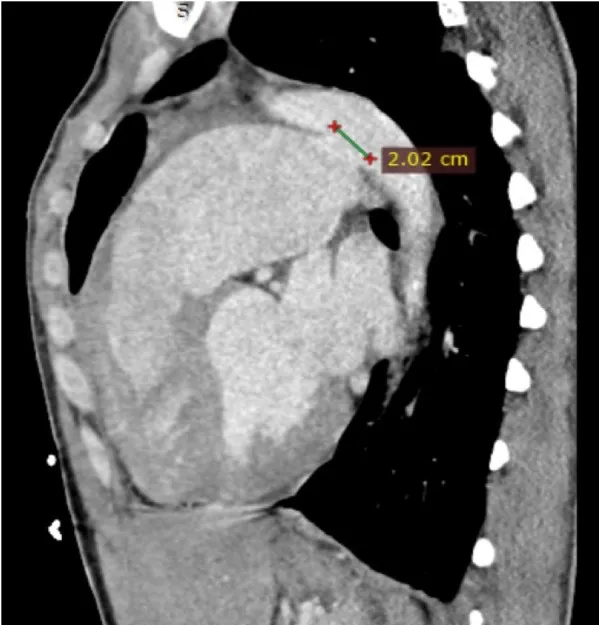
Cardiac CT in sagittal view shows a large PDA (20.2 mm) with a dilated pulmonary artery. CT, computed tomography; PDA, patent ductus arteriosus.
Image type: radiology (ct)